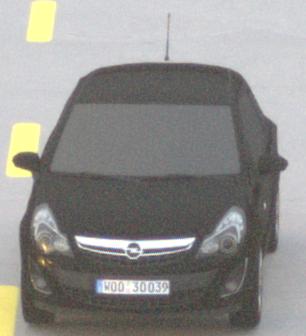
Make: Opel
Model: Corsa 1.2
Detailed model: Corsa (D)
Model produced from: 2011/01
Model produced until: 2014/08
Doors: 3
Color: black
Road condition: dry road
Daytime: sunrise or sunset
Contrast: low contrast